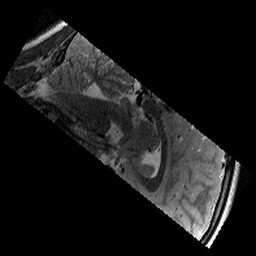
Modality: T2w
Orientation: sagittal
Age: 9
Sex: male
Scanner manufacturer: siemens
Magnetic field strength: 3 T
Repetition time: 9.23 s
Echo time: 0.067 s